Question: I am working on a simple GUI on Tkinter. What I want is add up all the filled blanks, if there are. If there are empty fields, just take them as "0".

However it's not successful and the problem lies on:
'''
value2 = float(c.get())
'''
the error is:
'''
ValueError: could not convert string to float:
'''
Here is the codes:
'''
from Tkinter import *
import ttk
def plus(*args):
value = float(a.get())
value1 = float(b.get())
if c:
value2 = float(c.get())
else:
value2 == float(0.0)
if d:
value3 = float(d.get())
else:
value3 == float(0.0)
result.set(value + value1 + value2 + value3)
root = Tk()
root.title("Plus them")
mainframe = ttk.Frame(root, padding="10 10 10 10")
mainframe.grid(column=0, row=0, sticky=(N, W, E, S))
mainframe.columnconfigure(0, weight=1)
mainframe.rowconfigure(0, weight=1)
a = StringVar()
b = StringVar()
c = StringVar()
d = StringVar()
result = StringVar()
feet_entry = ttk.Entry(mainframe, width=5, textvariable=a)
feet_entry.grid(column=2, row=1, sticky=(W, E))
feet_entry1 = ttk.Entry(mainframe, width=5, textvariable=b)
feet_entry1.grid(column=5, row=1, sticky=(W, E))
feet_entry2 = ttk.Entry(mainframe, width=5, textvariable=c)
feet_entry2.grid(column=2, row=2, sticky=(W, E), pady = 5)
feet_entry3 = ttk.Entry(mainframe, width=5, textvariable=d)
feet_entry3.grid(column=5, row=2, sticky=(W, E), pady = 5)
ttk.Label(mainframe, text="the result is").grid(column=3, row=3, sticky=W)
ttk.Label(mainframe, textvariable = result).grid(column=5, row=3, sticky=(W, E))
ttk.Button(mainframe, text="Plus", command=plus).grid(column=3, row=4, sticky=W)
feet_entry.focus()
root.bind('<Return>', plus)
root.mainloop()
'''
I think the problem lies in the function defining part. And I tried below:
'''
def plus(*args):
try:
value = float(a.get())
value1 = float(b.get())
value2 = float(c.get())
value3 = float(d.get())
result.set(value + value1 + value2 + value3)
except ValueError:
pass
'''
but it doesn't help. What's the way to put them correctly?
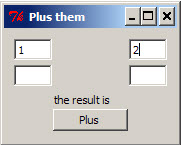
Answer: c.get() doesn't always return something like "0.02", it will return "" if there is no user input, in this case it will throw an exceptiong showing error to transfer "" to float. so I modified your code, added something to check the user input.
'''
from Tkinter import *
import ttk
def inputToFloat(input):
if isinstance(input, float):
return input
elif isinstance(input, basestring):
input = input.strip()
return 0.0 if not input else float(input)
else:
raise Exception("unsupported type")
def plus(*args):
value = inputToFloat(a.get())
value1 = inputToFloat(b.get())
if c:
value2 = inputToFloat(c.get())
else:
value2 == inputToFloat(0.0)
if d:
value3 = inputToFloat(d.get())
else:
value3 == inputToFloat(0.0)
result.set(value + value1 + value2 + value3)
root = Tk()
root.title("Plus them")
mainframe = ttk.Frame(root, padding="10 10 10 10")
mainframe.grid(column=0, row=0, sticky=(N, W, E, S))
mainframe.columnconfigure(0, weight=1)
mainframe.rowconfigure(0, weight=1)
a = StringVar()
b = StringVar()
c = StringVar()
d = StringVar()
result = StringVar()
feet_entry = ttk.Entry(mainframe, width=5, textvariable=a)
feet_entry.grid(column=2, row=1, sticky=(W, E))
feet_entry1 = ttk.Entry(mainframe, width=5, textvariable=b)
feet_entry1.grid(column=5, row=1, sticky=(W, E))
feet_entry2 = ttk.Entry(mainframe, width=5, textvariable=c)
feet_entry2.grid(column=2, row=2, sticky=(W, E), pady = 5)
feet_entry3 = ttk.Entry(mainframe, width=5, textvariable=d)
feet_entry3.grid(column=5, row=2, sticky=(W, E), pady = 5)
ttk.Label(mainframe, text="the result is").grid(column=3, row=3, sticky=W)
ttk.Label(mainframe, textvariable = result).grid(column=5, row=3, sticky=(W, E))
ttk.Button(mainframe, text="Plus", command=plus).grid(column=3, row=4, sticky=W)
feet_entry.focus()
root.bind('<Return>', plus)
root.mainloop()
'''